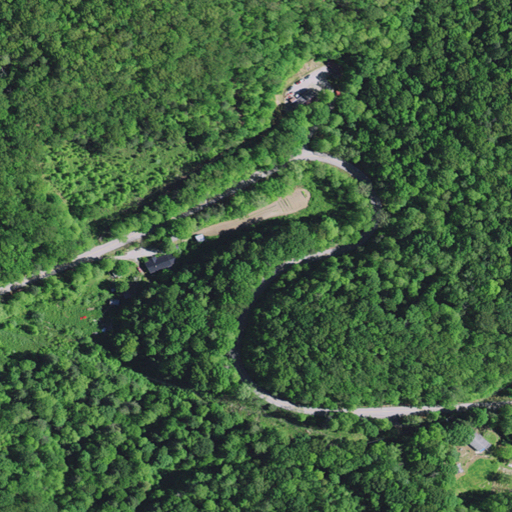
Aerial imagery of valley in Kentucky named Greasy Hollow containing deciduous forest, mixed forest, open development, and low intensity development